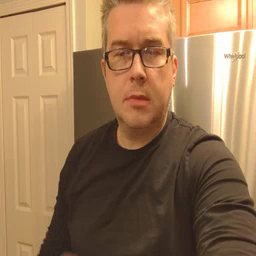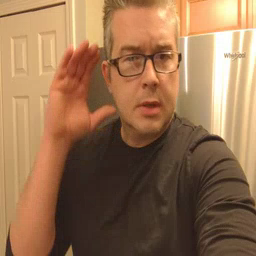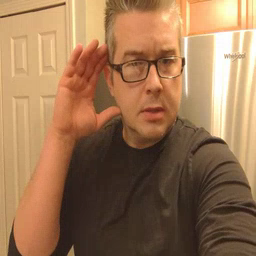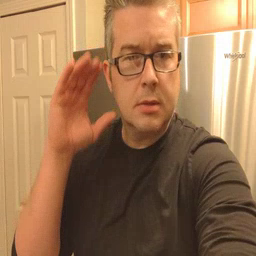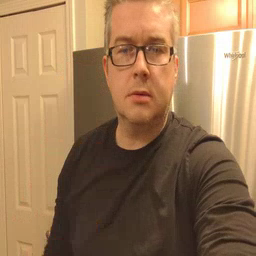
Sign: listen